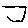
Label: hexagon